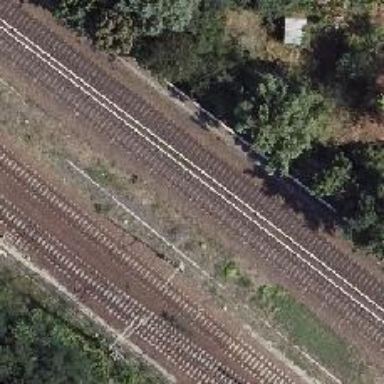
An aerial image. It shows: Solitary milestone along the railway.